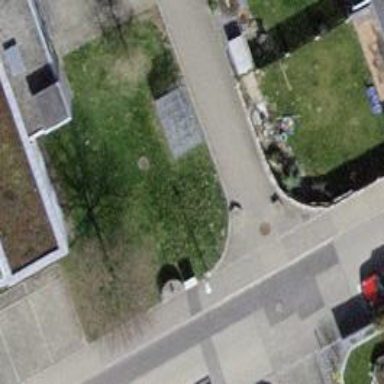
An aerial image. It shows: Bollard barrier.